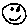
Label: smiley face